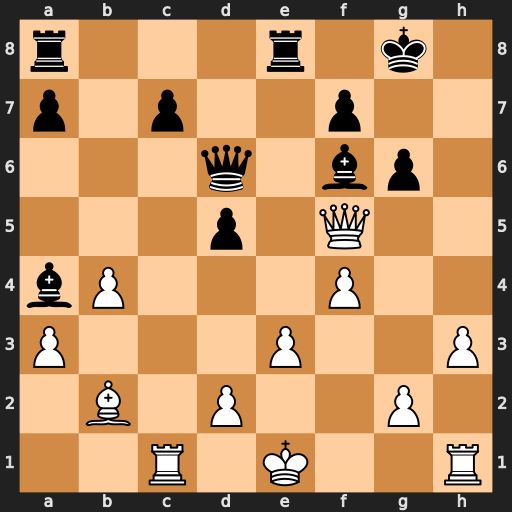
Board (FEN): r3r1k1/p1p2p2/3q1bp1/3p1Q2/bP3P2/P3P2P/1B1P2P1/2R1K2R
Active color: w
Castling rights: K
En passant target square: -
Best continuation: Qxf6 Qxf6 Bxf6